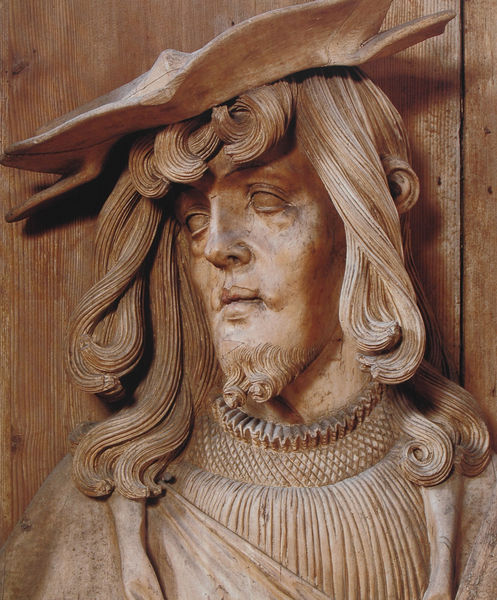
Titel: Hochaltar, rechter Flügel, Hl. Protasius (Detail)
Künstler: Meister H. L.
Standort: Breisach
Institution: Münster St. Stephanus
Schlagwörter: kopf, mann, umhang, ausschnitt, braun, frisur, haar, holz, hut, mund, nase, ohr, tür, blick, bart, hemd, kappe, mütze, wand, augen, falten, gesicht, kleidung, kragen, lang, mensch, spitze, portrait, porträt, kirche, auge, figur, gewand, haare, lange haare, mantel, person, gotik, kinn, lippen, locken, ohren, renaissance, traurig, skulptur, statue, relief, holzschnitt, detail, schmal, bildhauerei, plastik, junge, wange, kinnbart, ziegenbart, offen, brett, lockig, barrett, seite, spitzbart, altar, schnitzerei, lettner, maserung, barett, astloch, jesus, mittelalter, struktur, heiliger, gefältelt, holzfarben, geschnitzt, schnitzwerk, relif, chorgestühl, riffelung, schaube, ungefasst, bildschnitzerei, vollplastik, baron, langhaarig, schnal, schintzerei, mholz, gotissch